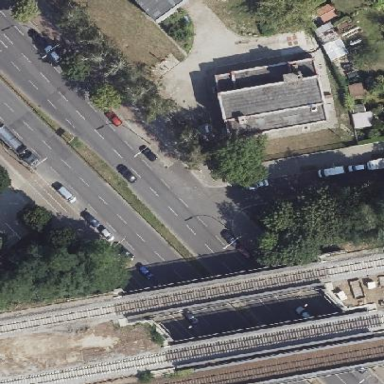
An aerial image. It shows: Asphalt road with lane markings at junction.